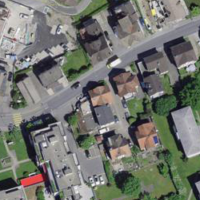
EUNIS habitat code: 54
Species observed at this site:
Salvia pratensis
Cerastium fontanum
Plantago major